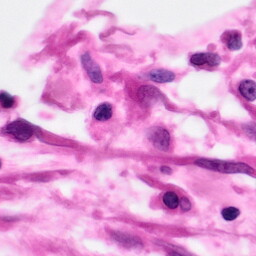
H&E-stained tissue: Pancreatic